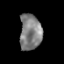
Tissue: prostate
Cell type: T cells
Senescence score: 0.343
Nuclear area (px): 763
Mean DAPI intensity: 128.203